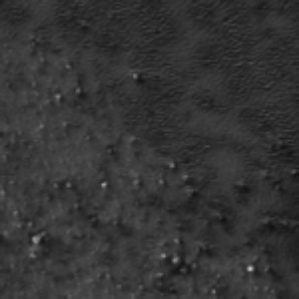
Label: frost